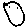
Label: smiley face